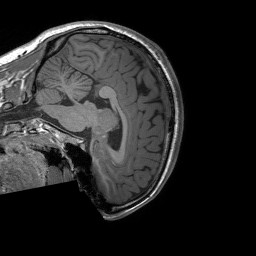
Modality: T1w
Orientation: sagittal